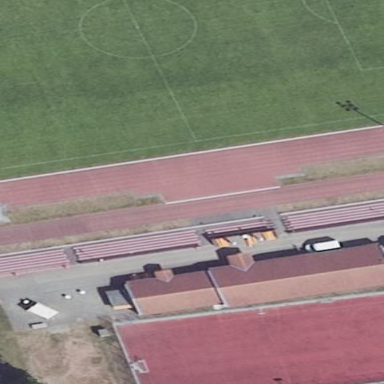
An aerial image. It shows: Athletics track located in leisure land area.